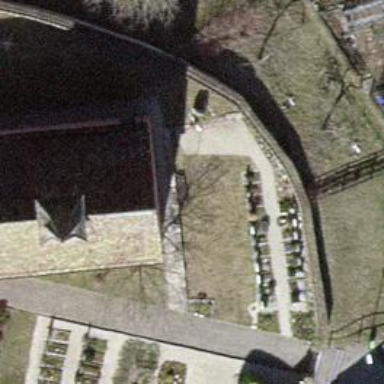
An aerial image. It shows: Bench.